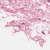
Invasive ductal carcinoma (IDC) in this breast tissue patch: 0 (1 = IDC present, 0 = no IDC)